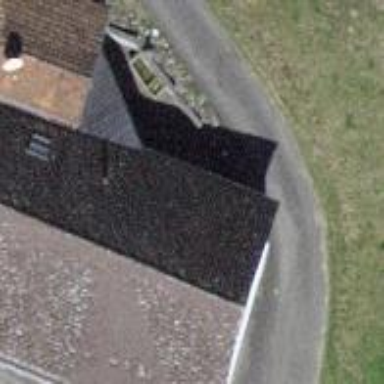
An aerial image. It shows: Simple and straightforward house.